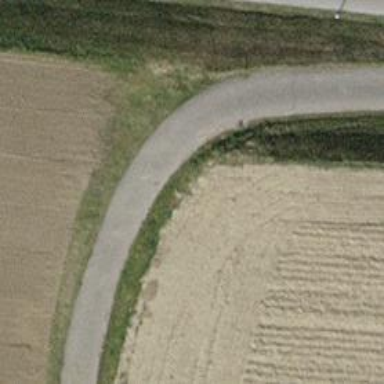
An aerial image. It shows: Agricultural vehicle on well-maintained grade1 track.